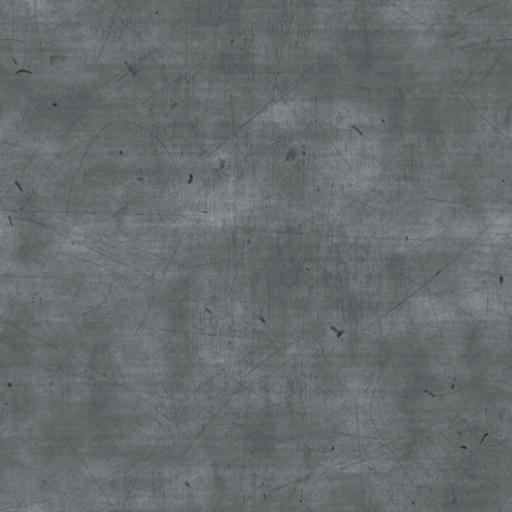
Tags: clean concrete dark smooth